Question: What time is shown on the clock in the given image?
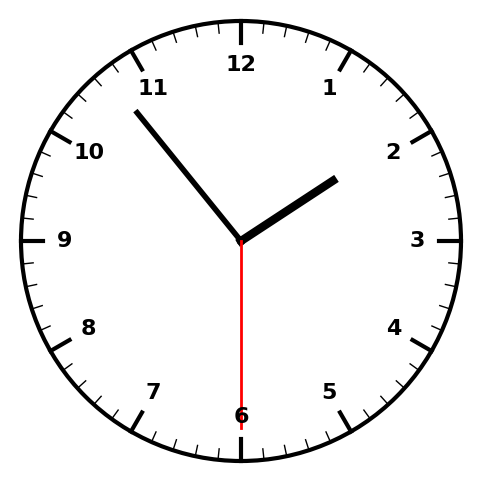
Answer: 01:53:30